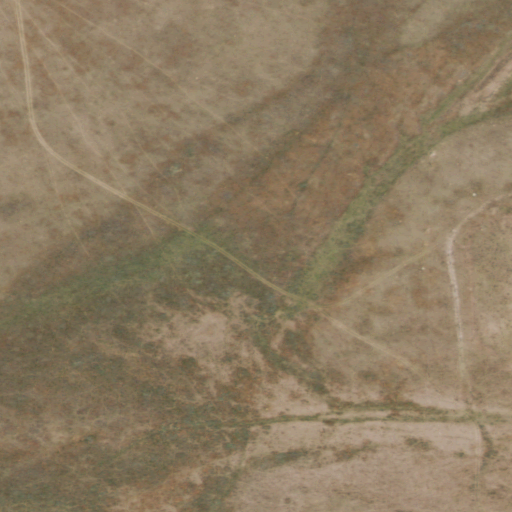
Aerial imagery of valley in Wyoming named Vincent Draw containing grassland, open development, and low intensity development